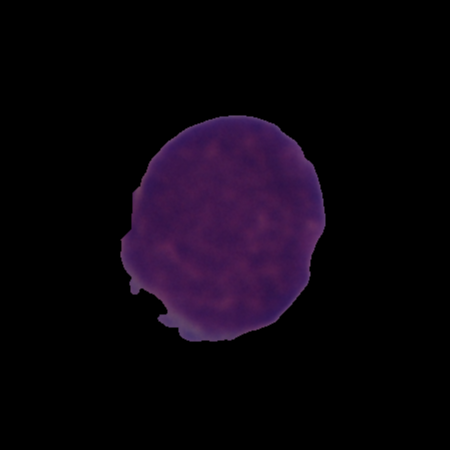
Label: cancer